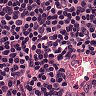
Metastatic tissue present: no